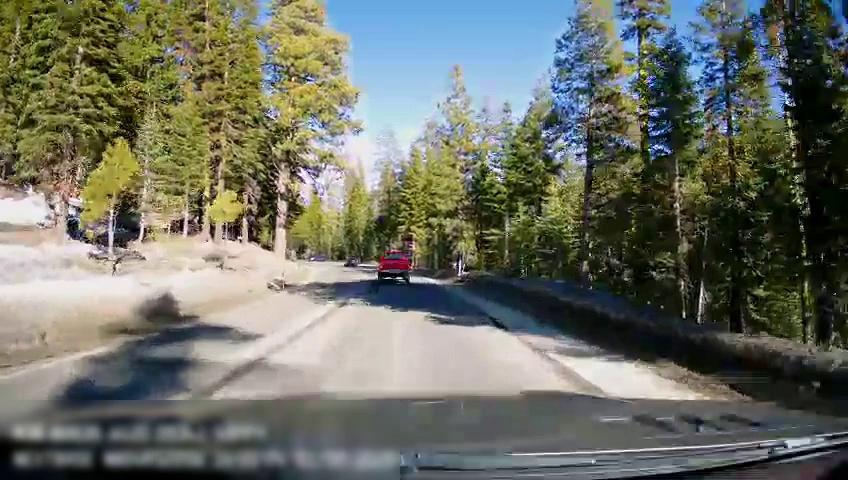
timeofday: Day
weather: Sunny
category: Drivable Space
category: Vehicles | Car
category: Vehicles | Truck
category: Lanes | Opposite Lane